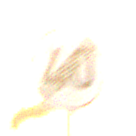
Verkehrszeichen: EndeGeschwindigkeit40
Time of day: SunriseSunset
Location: Outdoor (Suburban)
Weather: PartlyCloudy
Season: NotSpecified
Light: Natural